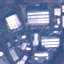
Label: Industrial